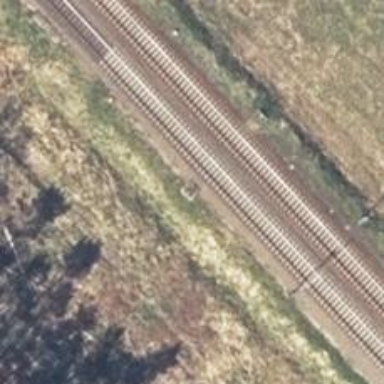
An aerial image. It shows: Railway signal.